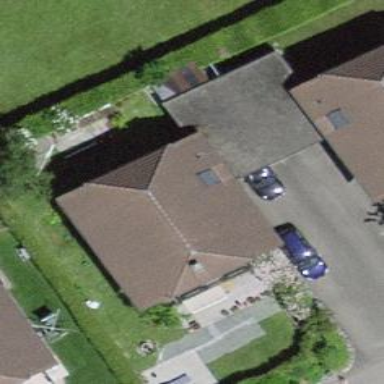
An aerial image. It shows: Charming house with half-hipped roof made of roof tiles.